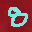
Label: 8